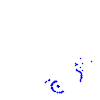
Particle: proton